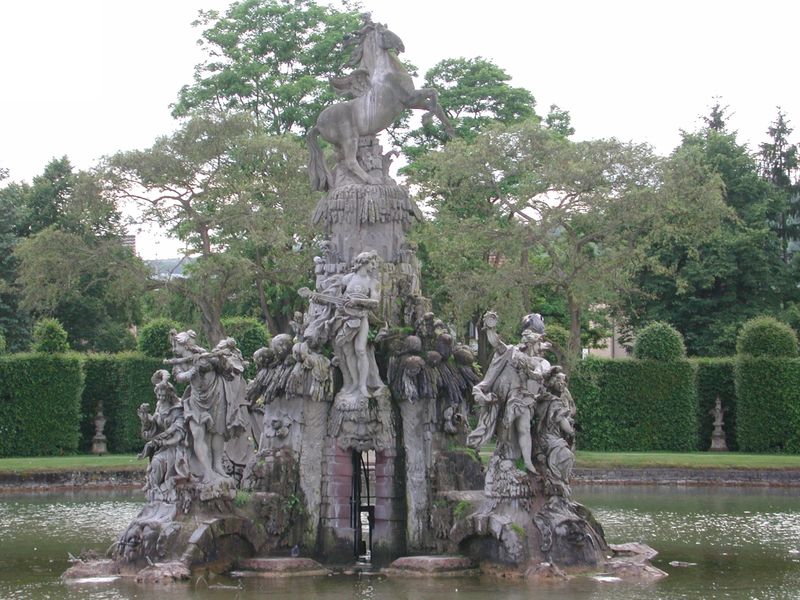
Titel: Pegasus auf dem Parnaß
Künstler: Adam Ferdinand Dietz
Standort: Veitshöchsheim, Hofgarten (EU - D - Bayern)
Schlagwörter: akt, baum, gott, gruppe, himmel, mann, nackt, wasser, bäume, frauen, grün, menschen, see, teich, frankreich, frau, marmor, männer, tür, gras, park, barock, stein, busch, büsche, gitter, figur, instrumente, musik, brunnen, pferd, reiter, garten, skulptur, springbrunnen, statue, deutschland, spanien, italien, hecke, figuren, weib, weiber, musizieren, tor, foto, göttin, flöte, skulpturen, statuen, grab, ross, grotte, laute, mandoline, pyramide, perd, graß, buchsbaum, hecken, wasserspiel, musikinstrumente, musikanten, springend, taburin, schwetzingen, sprinbrunen, gartenbrunnen